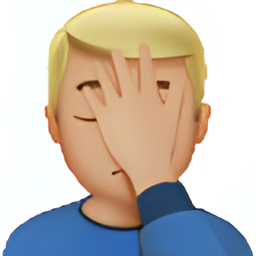
Name: face palm
Emoji: 🤦🏼
Group: People & Body
Sub-group: person-gesture